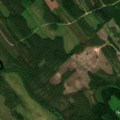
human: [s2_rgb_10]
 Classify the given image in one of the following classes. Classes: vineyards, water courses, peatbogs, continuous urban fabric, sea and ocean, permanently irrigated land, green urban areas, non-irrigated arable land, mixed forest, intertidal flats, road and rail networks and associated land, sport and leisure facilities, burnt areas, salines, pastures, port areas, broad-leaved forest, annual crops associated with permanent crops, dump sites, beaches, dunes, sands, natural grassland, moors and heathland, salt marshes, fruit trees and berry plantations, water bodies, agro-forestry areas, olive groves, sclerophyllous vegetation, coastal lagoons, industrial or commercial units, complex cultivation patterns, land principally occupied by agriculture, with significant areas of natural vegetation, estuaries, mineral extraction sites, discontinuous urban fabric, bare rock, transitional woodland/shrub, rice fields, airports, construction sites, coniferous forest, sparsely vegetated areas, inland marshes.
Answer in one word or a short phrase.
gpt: coniferous forest, transitional woodland/shrub